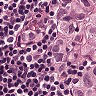
Metastatic tissue present: yes